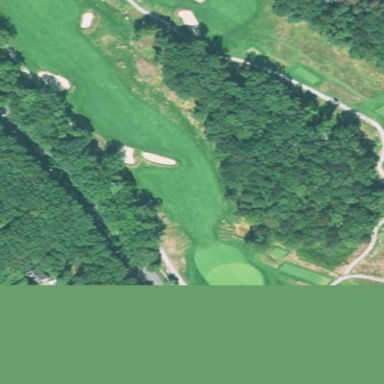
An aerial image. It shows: Area with grass used as rough in golf course.